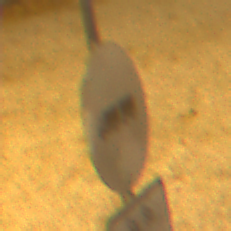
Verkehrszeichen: VerbotLastkraftwagenMitAnhaenger
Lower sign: ZeitangabenMitBeschraenkungAufWochentage9
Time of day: Night
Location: Outdoor (Urban)
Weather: Clear
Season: NotSpecified
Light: Artificial